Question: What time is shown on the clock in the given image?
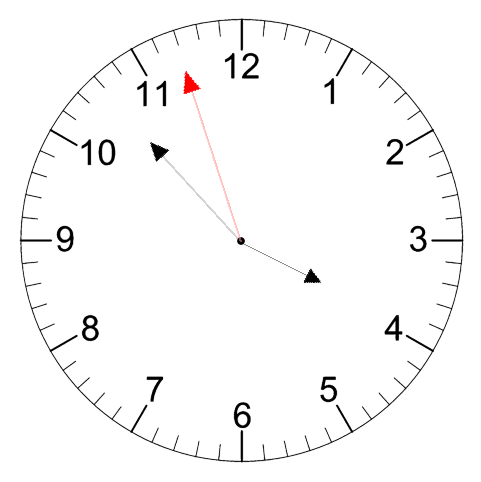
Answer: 03:52:57